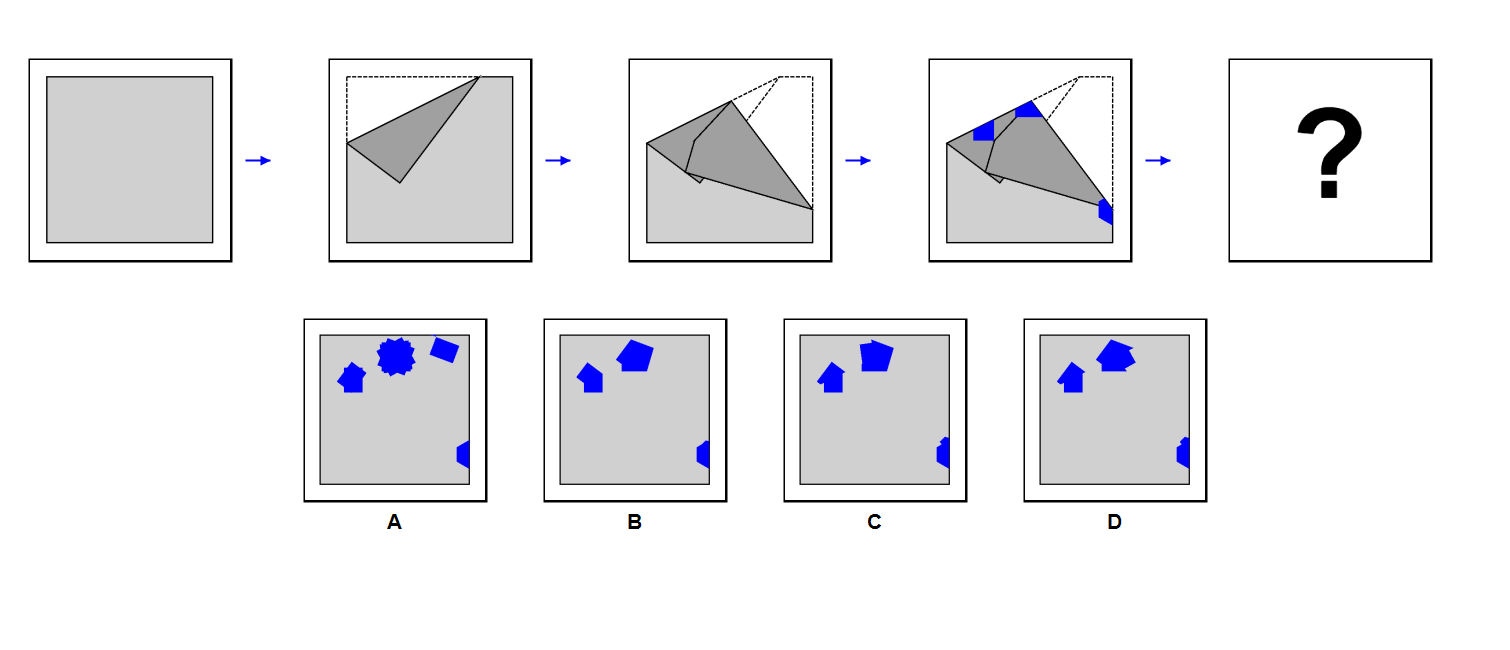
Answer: B